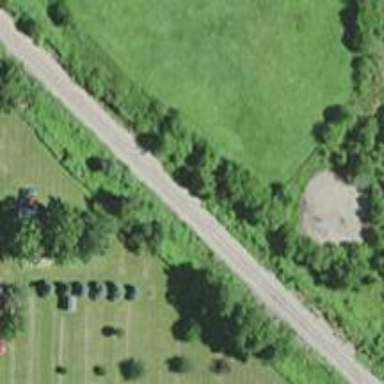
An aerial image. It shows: Farmyard area.